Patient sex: M
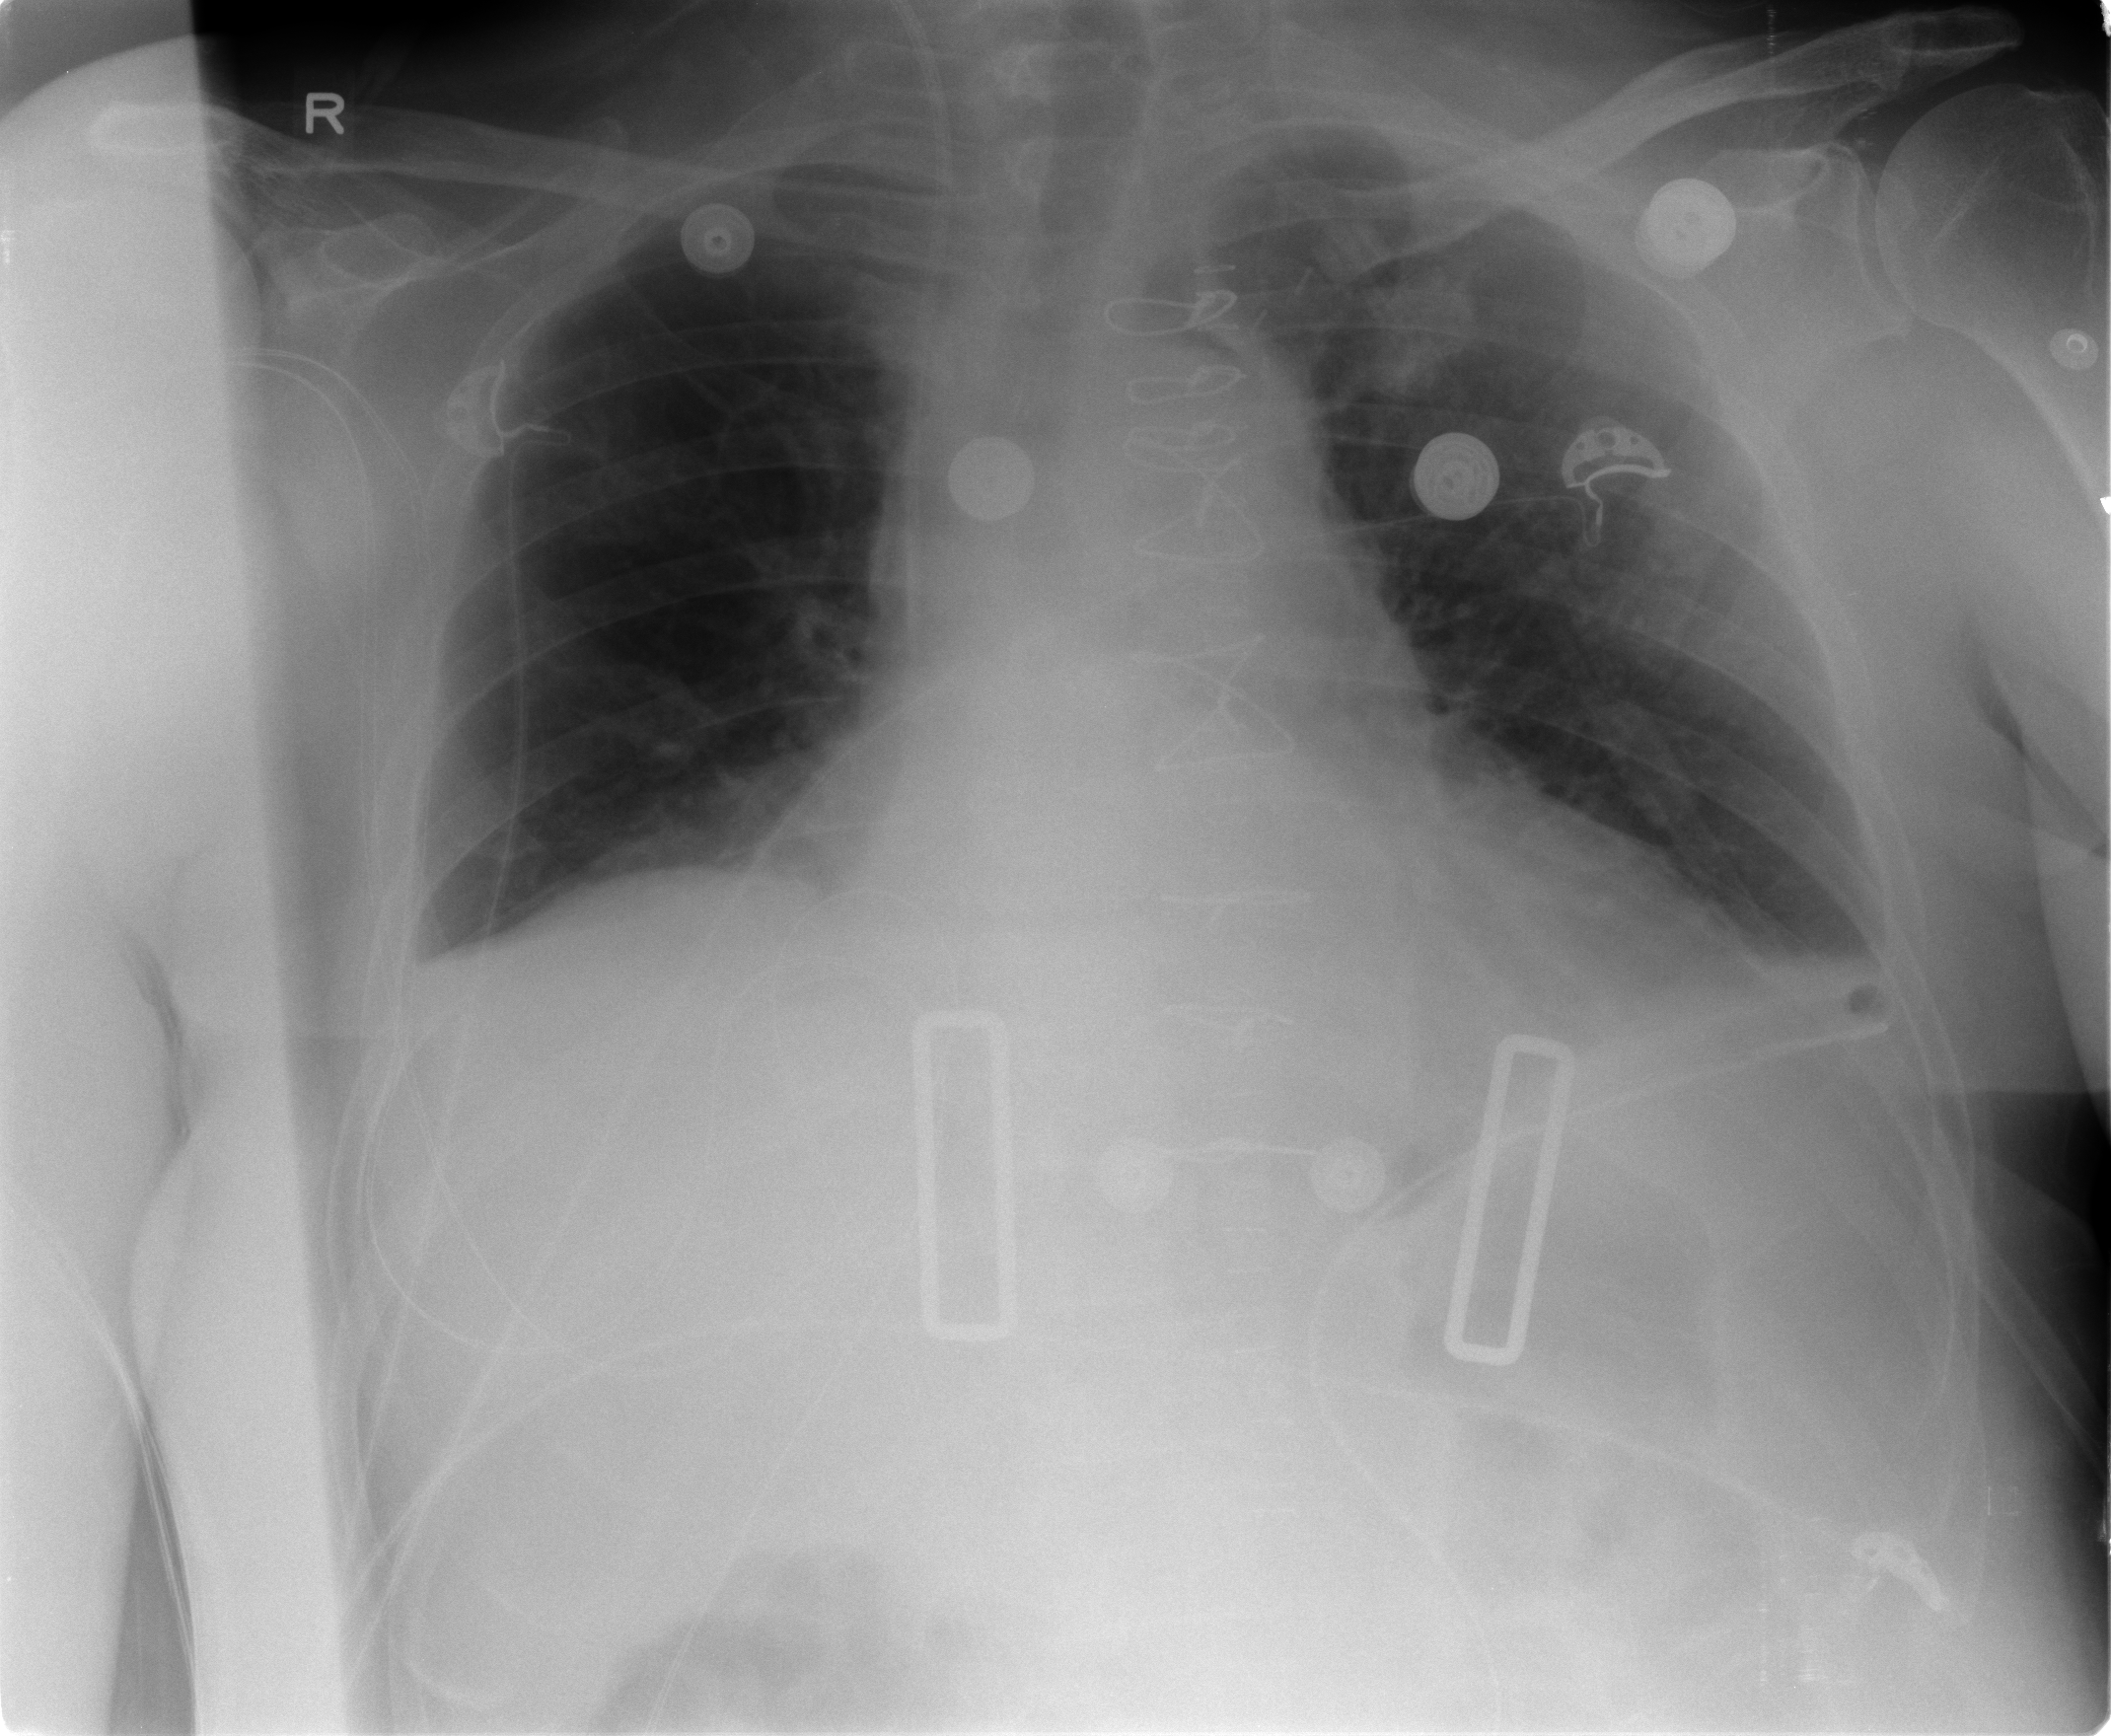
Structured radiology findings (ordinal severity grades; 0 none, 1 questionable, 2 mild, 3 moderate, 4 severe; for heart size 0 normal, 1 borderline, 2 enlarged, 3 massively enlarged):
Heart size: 2
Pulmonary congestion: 0
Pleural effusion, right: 1
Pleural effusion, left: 1
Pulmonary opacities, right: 0
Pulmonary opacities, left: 0
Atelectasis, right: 1
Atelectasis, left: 2